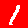
Digit: 1